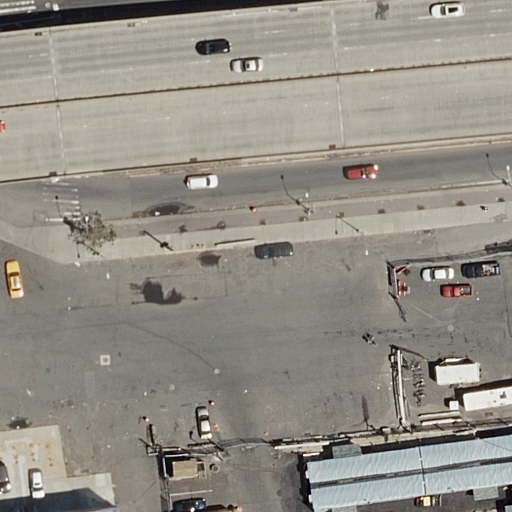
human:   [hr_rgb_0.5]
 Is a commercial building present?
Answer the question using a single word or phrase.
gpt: no

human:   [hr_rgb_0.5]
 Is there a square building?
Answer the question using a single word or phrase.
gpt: no

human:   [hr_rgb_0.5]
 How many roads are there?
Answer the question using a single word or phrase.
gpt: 8

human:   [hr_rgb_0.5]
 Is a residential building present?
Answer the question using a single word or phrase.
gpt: yes

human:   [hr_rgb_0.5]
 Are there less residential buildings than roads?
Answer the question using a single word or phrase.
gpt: yes

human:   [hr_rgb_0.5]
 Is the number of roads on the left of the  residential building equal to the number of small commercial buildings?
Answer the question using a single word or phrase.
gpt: yes

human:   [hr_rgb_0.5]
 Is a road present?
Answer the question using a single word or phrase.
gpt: yes

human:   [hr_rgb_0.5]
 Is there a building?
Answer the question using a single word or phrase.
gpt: yes

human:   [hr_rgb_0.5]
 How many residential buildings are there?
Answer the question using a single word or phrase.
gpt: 1

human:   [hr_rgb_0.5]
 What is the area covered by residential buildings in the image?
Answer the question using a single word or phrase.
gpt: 6715m2

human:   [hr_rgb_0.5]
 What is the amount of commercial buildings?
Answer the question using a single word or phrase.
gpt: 0

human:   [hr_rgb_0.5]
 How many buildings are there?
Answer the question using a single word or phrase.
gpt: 1

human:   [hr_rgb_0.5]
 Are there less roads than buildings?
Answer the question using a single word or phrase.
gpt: no

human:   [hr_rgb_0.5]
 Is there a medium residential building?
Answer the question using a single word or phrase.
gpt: no

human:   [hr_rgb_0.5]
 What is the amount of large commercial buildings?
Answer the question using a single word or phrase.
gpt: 0

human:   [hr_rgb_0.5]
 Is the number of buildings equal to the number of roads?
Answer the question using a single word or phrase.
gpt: no

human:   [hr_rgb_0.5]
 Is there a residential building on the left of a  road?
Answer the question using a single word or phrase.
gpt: yes

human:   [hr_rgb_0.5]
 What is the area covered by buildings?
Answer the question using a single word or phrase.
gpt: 6715m2

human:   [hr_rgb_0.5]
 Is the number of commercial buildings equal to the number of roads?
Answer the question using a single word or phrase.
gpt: no

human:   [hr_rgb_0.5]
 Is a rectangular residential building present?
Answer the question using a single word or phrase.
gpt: yes

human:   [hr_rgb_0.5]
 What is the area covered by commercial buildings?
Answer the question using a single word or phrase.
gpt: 0m2

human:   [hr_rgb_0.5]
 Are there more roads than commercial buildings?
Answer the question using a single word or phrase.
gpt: yes

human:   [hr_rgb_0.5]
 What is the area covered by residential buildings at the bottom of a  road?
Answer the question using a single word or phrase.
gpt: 6715m2

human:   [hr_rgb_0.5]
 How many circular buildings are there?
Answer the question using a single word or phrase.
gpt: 0

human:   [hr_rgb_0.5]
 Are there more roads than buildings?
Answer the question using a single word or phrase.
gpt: yes

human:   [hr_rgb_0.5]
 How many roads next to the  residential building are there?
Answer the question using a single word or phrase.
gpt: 8

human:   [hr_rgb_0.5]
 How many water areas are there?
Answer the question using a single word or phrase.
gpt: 0

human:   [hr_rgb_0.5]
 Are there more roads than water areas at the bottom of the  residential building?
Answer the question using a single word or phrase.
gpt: yes

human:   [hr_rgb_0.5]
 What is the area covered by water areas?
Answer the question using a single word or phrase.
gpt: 0m2

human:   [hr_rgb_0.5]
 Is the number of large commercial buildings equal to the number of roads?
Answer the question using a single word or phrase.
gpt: no

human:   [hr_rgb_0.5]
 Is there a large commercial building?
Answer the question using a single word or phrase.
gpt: no

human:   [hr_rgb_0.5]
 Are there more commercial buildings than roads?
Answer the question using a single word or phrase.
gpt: no

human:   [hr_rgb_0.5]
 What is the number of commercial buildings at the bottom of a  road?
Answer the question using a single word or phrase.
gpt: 0

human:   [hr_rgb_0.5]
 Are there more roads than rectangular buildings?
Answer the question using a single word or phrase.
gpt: yes

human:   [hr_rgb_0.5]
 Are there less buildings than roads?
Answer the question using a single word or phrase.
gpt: yes

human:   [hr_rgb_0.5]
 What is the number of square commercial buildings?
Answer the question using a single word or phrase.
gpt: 0

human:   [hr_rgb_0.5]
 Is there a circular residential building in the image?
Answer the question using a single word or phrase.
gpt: no

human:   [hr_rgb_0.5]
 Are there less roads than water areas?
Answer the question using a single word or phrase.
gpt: no

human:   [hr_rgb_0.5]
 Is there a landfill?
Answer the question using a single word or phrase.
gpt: no

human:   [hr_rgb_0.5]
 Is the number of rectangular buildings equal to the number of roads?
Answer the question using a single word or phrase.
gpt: no

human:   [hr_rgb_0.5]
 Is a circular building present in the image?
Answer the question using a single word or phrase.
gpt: no

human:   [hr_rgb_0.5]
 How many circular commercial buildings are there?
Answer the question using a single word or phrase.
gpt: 0

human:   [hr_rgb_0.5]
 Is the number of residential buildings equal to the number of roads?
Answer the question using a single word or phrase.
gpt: no

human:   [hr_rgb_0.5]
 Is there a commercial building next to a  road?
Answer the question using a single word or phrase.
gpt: no

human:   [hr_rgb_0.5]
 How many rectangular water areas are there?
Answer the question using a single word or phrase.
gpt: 0

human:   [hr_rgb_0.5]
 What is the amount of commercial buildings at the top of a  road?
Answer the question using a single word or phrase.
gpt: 0

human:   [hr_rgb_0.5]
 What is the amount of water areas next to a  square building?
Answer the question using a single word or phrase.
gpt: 0

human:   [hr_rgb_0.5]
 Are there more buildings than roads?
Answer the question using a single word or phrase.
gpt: no

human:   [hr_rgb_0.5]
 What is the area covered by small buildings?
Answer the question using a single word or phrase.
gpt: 0m2

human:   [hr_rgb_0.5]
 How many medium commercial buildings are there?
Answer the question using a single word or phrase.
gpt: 0

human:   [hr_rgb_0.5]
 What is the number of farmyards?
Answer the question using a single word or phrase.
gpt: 0

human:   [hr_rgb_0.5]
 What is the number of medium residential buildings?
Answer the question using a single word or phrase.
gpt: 0

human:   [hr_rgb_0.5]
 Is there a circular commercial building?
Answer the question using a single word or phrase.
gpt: no

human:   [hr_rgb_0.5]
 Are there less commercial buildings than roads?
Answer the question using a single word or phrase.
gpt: yes

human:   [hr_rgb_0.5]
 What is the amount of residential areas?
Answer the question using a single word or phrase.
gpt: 0

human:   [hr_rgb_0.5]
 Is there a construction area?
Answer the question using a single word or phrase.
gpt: no

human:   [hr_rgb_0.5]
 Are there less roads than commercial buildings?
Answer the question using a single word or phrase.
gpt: no

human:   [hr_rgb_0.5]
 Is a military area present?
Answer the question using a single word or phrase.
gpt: no

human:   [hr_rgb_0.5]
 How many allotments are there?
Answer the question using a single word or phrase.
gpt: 0

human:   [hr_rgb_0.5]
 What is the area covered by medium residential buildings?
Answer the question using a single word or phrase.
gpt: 0m2

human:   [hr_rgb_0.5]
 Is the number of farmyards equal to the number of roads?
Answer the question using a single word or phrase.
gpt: no

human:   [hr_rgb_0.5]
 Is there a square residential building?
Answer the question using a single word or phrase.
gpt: no

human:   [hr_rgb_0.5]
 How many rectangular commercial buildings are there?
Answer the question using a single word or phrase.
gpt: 0

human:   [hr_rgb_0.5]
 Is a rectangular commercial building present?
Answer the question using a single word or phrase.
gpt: no